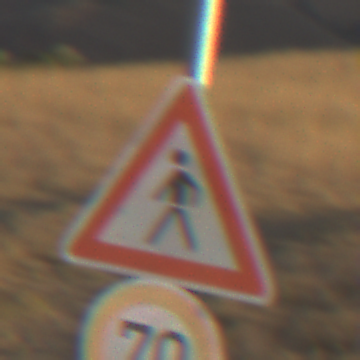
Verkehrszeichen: FussgaengerRechts
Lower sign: Geschwindigkeit70
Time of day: SunriseSunset
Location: Outdoor (Nature)
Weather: Clear
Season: NotSpecified
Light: Natural